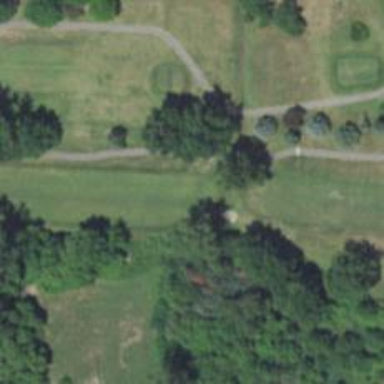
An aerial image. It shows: View of golf hole.